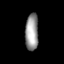
Tissue: prostate
Cell type: T cells
Senescence score: 0.9261
Nuclear area (px): 470
Mean DAPI intensity: 153.298